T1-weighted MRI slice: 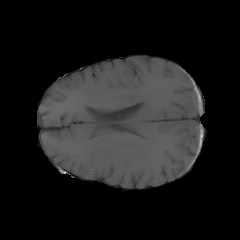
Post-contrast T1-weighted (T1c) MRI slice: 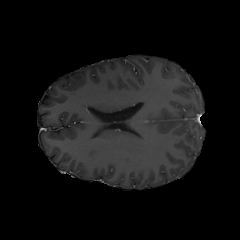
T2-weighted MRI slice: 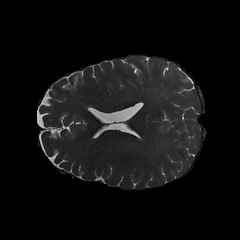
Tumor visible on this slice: no